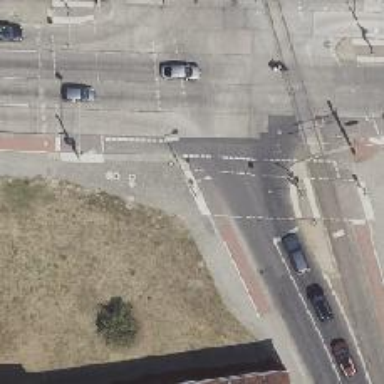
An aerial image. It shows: Sidewalk along the footway.